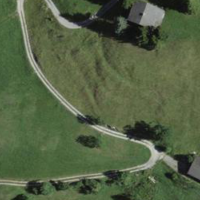
EUNIS habitat code: 24
Species observed at this site:
Salvia pratensis